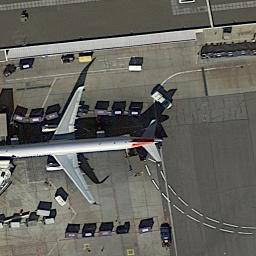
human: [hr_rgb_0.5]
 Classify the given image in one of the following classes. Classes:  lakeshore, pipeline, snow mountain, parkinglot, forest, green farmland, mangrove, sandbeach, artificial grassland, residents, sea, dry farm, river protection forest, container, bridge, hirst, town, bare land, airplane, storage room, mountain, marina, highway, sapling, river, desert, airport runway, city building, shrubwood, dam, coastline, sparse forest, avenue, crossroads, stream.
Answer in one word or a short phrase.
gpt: airplane